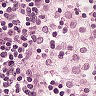
Metastatic tissue present: no